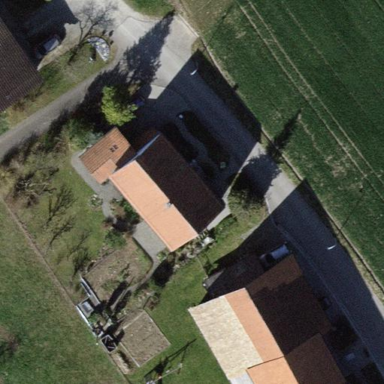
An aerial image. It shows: Detached building with gabled roof.